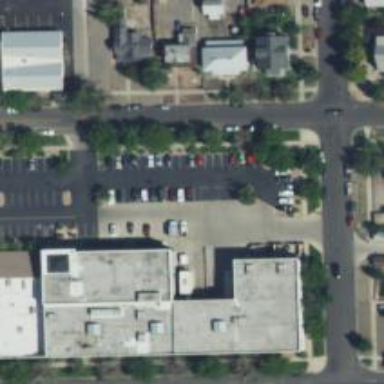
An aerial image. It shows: Parking space.